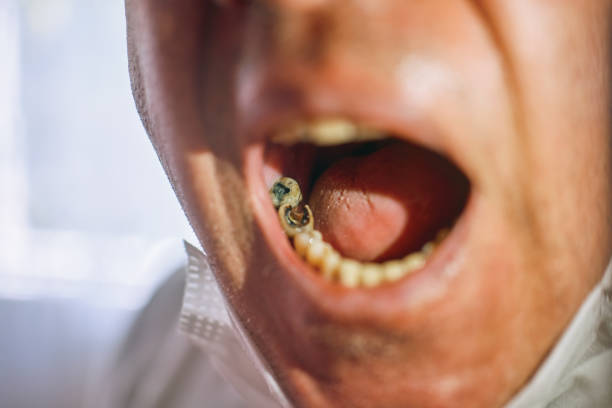
Condition: Caries